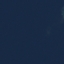
Label: SeaLake